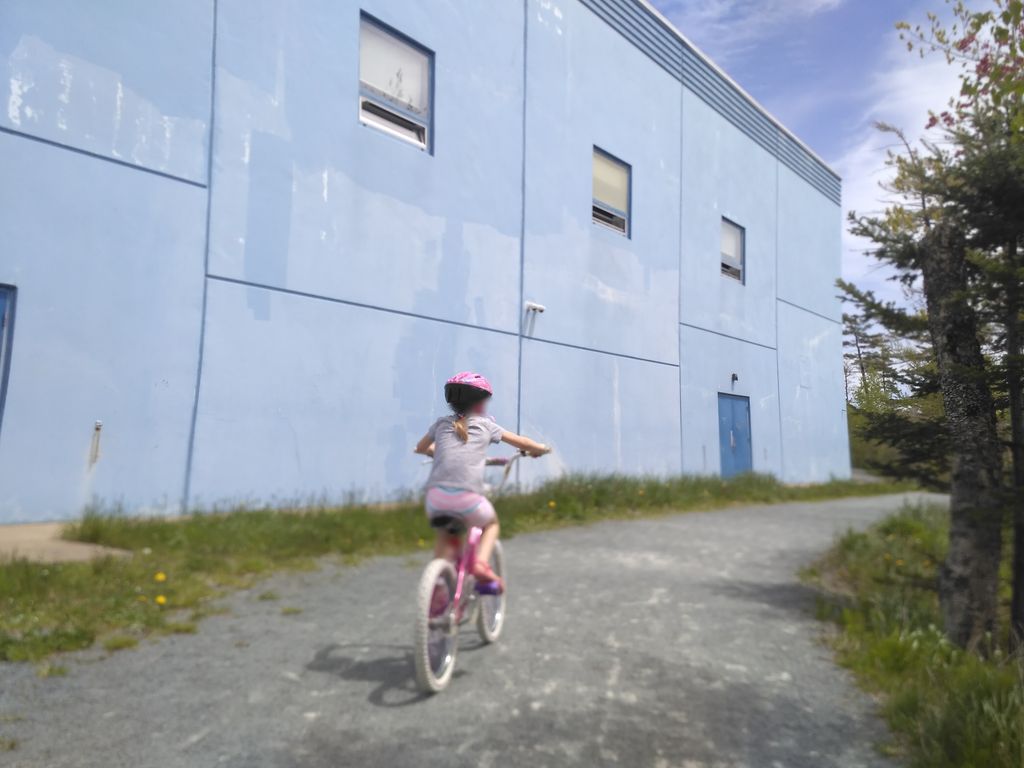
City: halifax